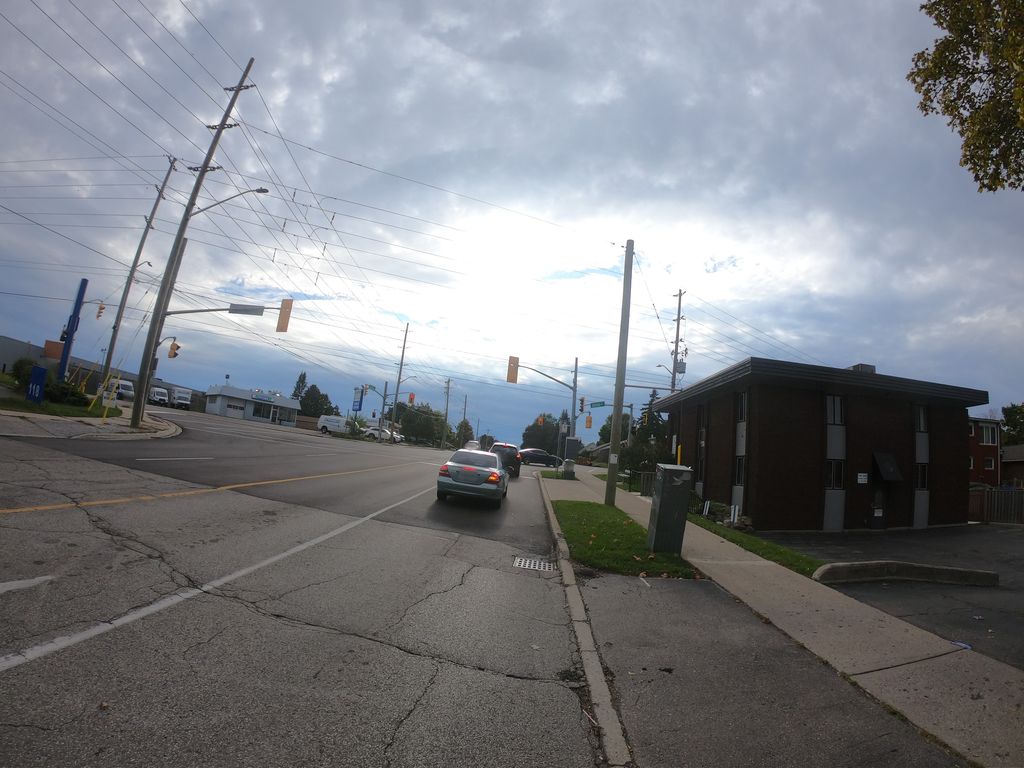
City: kitchener-waterloo